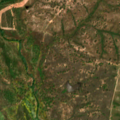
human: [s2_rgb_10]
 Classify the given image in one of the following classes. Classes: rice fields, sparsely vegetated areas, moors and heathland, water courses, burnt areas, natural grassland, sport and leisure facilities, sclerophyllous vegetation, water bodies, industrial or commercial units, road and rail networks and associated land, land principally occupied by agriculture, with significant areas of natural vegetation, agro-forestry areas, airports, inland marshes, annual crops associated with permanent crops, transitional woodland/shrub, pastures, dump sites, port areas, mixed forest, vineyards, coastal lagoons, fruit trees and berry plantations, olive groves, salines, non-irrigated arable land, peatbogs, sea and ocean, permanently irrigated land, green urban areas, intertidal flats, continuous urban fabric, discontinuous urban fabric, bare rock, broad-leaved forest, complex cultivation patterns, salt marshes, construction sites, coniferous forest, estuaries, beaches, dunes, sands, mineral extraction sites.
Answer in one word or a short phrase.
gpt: non-irrigated arable land, pastures, agro-forestry areas, transitional woodland/shrub